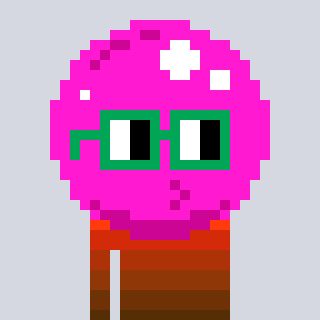
a pixel art character with square green glasses, a bubblegum-shaped head and a darkbrown-colored body on a cool background